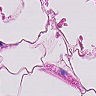
Metastatic tissue present: no